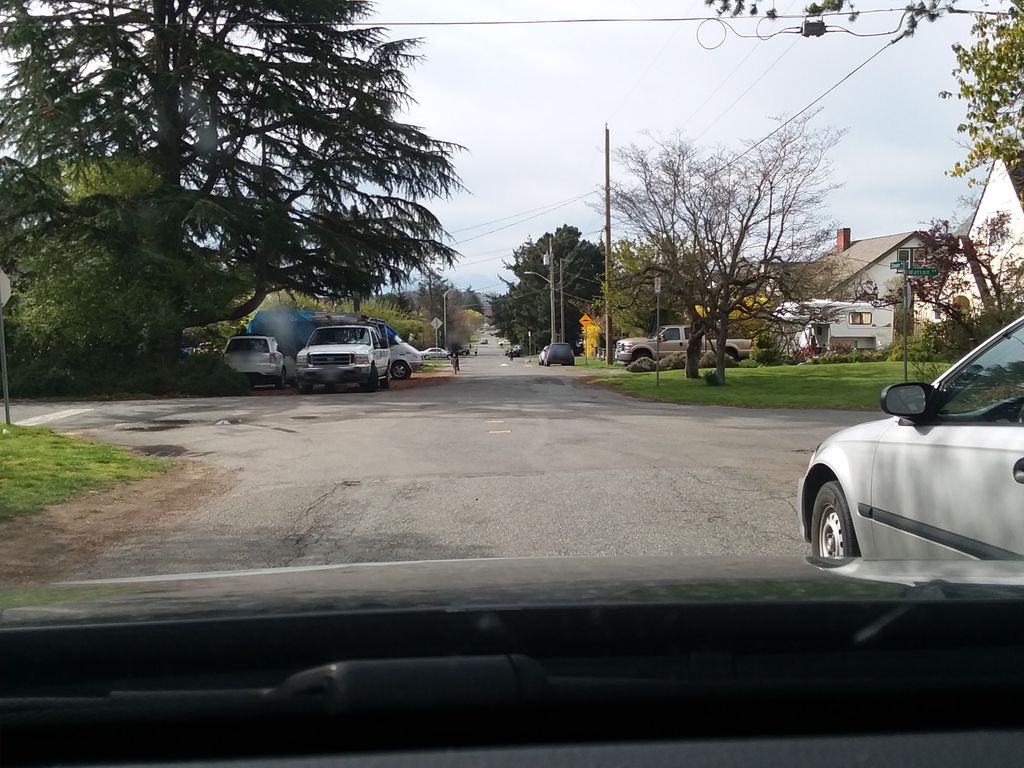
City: victoria